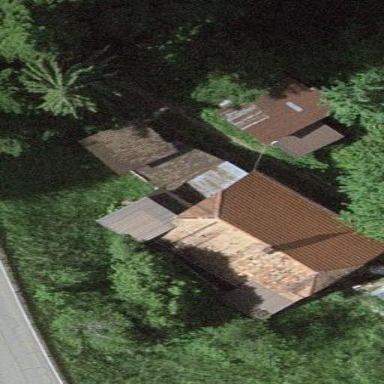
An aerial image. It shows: Farm building.